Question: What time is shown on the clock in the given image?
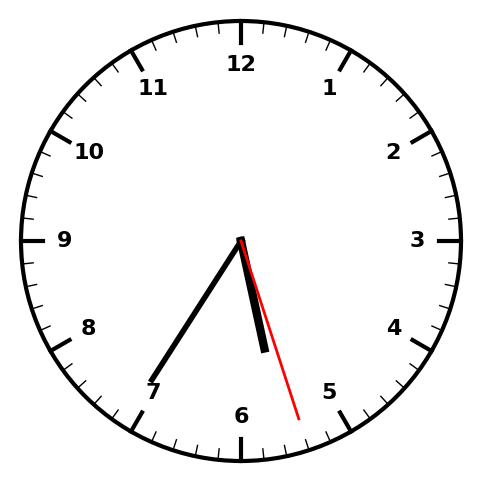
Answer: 05:35:27